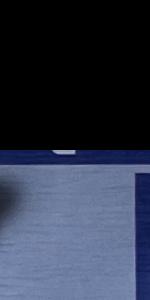
Label: Empty